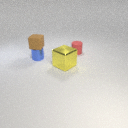
small blue metal cylinder in front of small red rubber cylinder